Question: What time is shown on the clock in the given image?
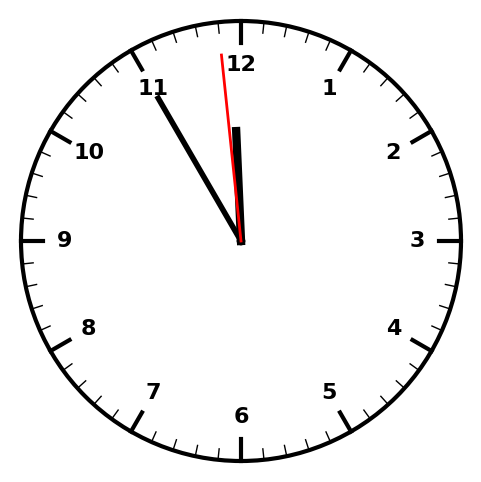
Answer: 11:54:59